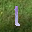
Label: 1